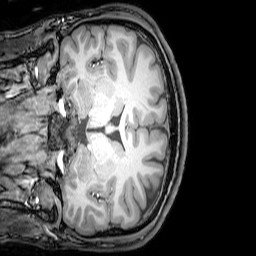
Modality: T1w
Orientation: coronal
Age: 23
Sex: male
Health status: healthy
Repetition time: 0.081 s
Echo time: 0.037 s